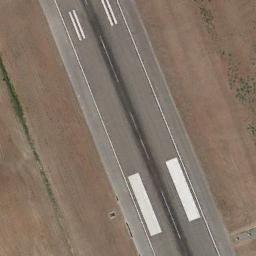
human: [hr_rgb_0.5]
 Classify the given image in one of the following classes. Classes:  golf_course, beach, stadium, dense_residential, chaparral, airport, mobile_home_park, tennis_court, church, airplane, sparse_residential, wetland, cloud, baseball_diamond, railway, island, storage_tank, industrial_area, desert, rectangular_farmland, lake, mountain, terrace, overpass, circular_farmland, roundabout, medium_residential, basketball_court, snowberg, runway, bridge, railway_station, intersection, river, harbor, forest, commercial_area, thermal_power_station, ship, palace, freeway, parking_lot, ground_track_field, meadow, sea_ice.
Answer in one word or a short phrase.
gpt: runway